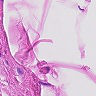
Metastatic tissue present: no